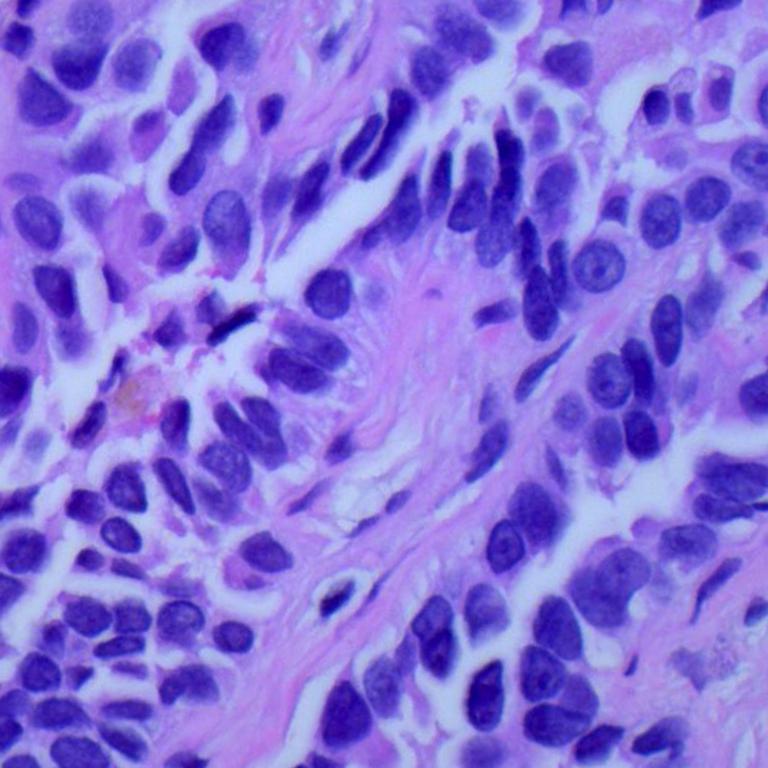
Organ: lung
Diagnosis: adenocarcinomas